Field crop: maize
Growth stage: 1
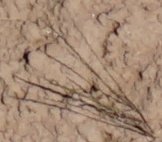
Species: lolium